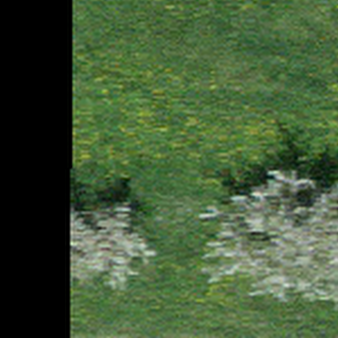
Label: other